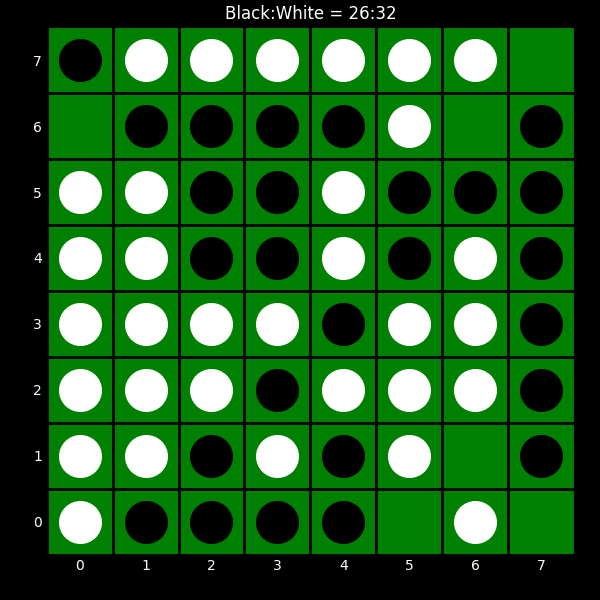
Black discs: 26
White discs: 32